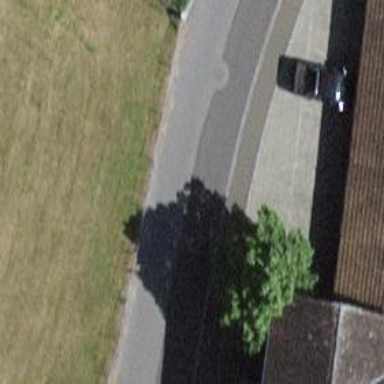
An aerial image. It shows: Residential road with asphalt surface and sidewalk on the left side.